Question: How to convert the scientific Notation in to Double..
Please kindly refer the image For your reference

on the header column i want to display the original "-" or "+" value i want to display not scientific notation how can i do this?
'''
private void clearAndLoadTree(AccountDetails account, TreeListNode parentNode)
{
treeDetails.Nodes.Clear();
treeDetails.ClearNodes();
populateTree(account, parentNode);
treeDetails.ExpandAll();
}
private double populateTree(AccountDetails account, TreeListNode parentNode)
{
ArrayList al = new ArrayList();
TreeListNode currentNode = addNode(account, parentNode);
AccountDetails[] children = account.children;
double lcValue = account.lcValue;
if (children != null)
{
foreach (AccountDetails subAccount in children)
{
lcValue += populateTree(subAccount, currentNode);
}
}
currentNode.SetValue("lcValue", lcValue);
return lcValue;
}
private TreeListNode addNode(AccountDetails account, TreeListNode parentNode)
{
TreeListNode node = treeAccount.AppendNode(null, parentNode);
******
return node;
}
'''
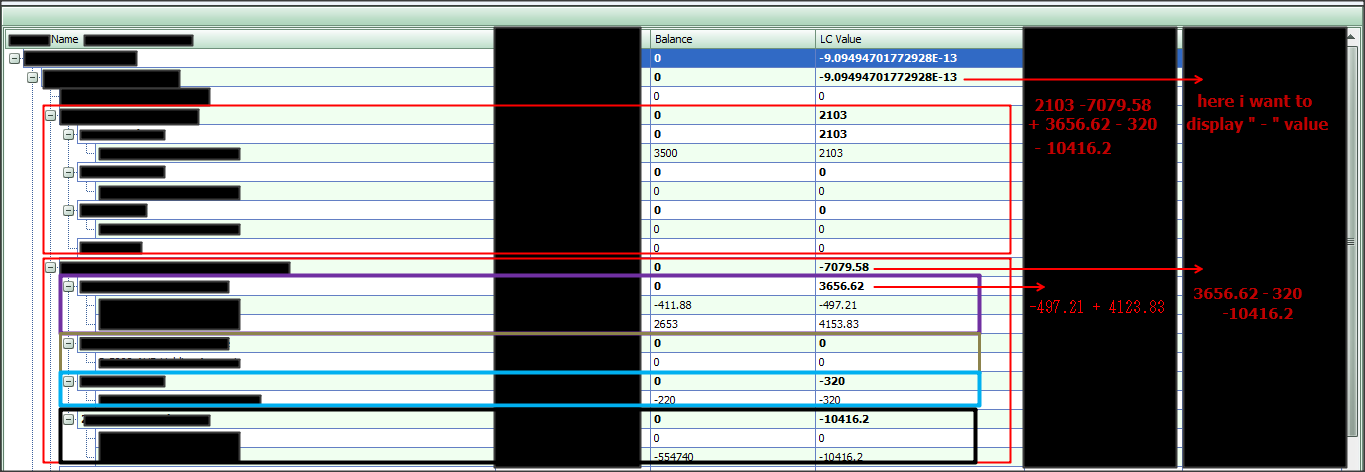
Answer: This will do it.
'''
Double.Parse("-1.668E-04", NumberStyles.Float, CultureInfo.InvariantCulture);
'''
sorry misunderstod you a little there. The above does not work on larger numbers so then you need to do this instead.
'''
var s = Double.Parse("-9.09494701772928E-13", NumberStyles.Float,CultureInfo.InvariantCulture);
var b = s.ToString("F50").TrimEnd("0".ToCharArray());
'''
or
'''
string c = s.ToString("F50").TrimEnd('0')
'''